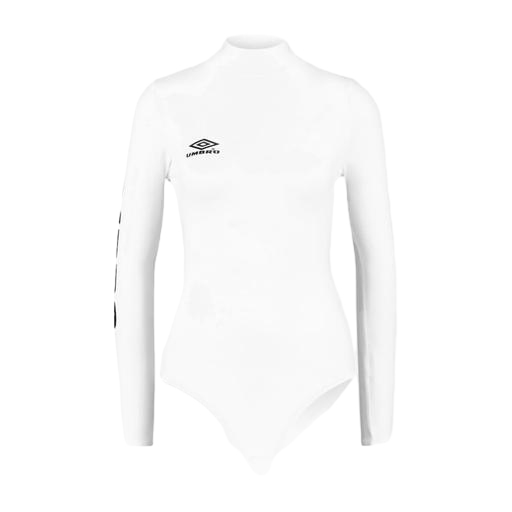
white body suit, long-sleeve rash guard, white women's long-sleeve top, white background